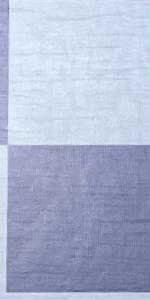
Label: Empty